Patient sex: F
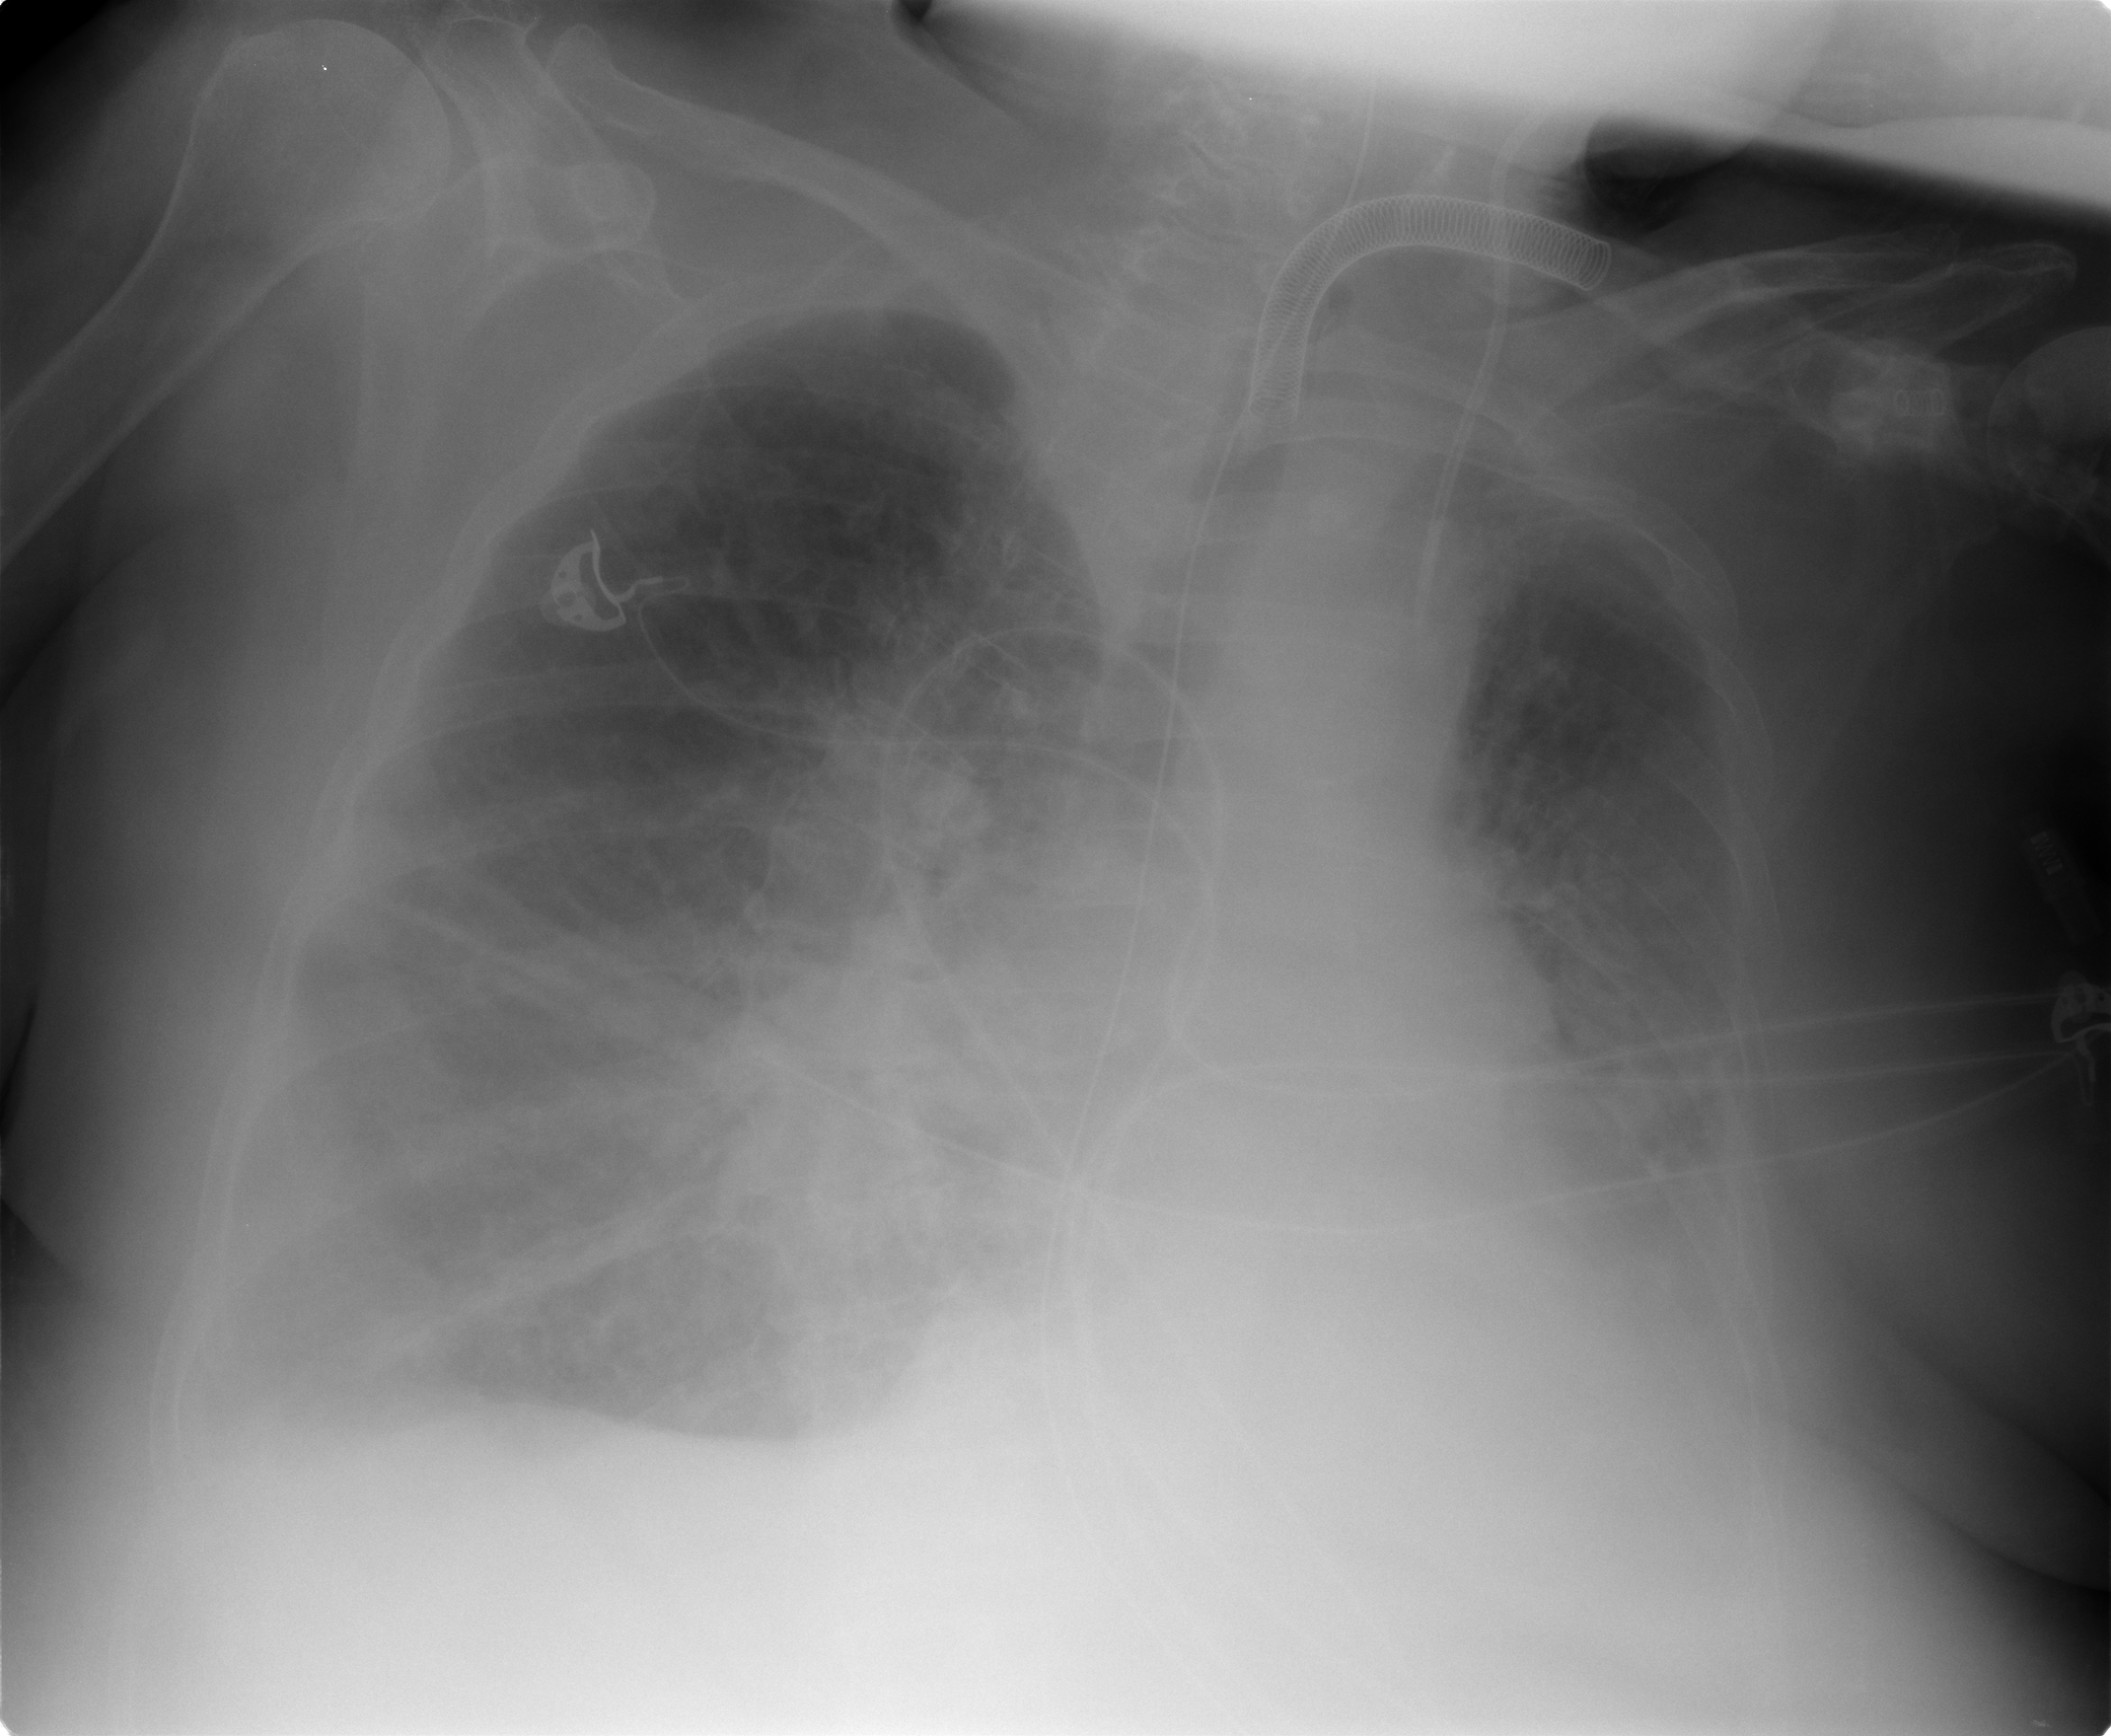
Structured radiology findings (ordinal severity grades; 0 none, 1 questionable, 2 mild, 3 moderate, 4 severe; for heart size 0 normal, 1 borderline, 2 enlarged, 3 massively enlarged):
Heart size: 0
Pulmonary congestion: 1
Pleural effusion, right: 2
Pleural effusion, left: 2
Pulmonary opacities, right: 1
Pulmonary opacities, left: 1
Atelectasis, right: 2
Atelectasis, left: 2